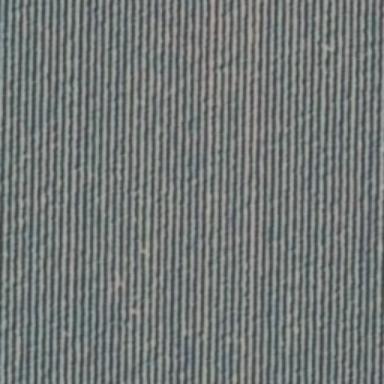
There is a piece of formland .